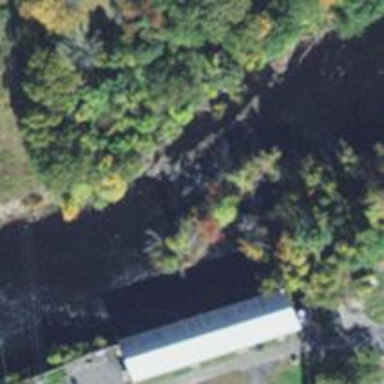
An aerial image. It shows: Weir along the waterway.